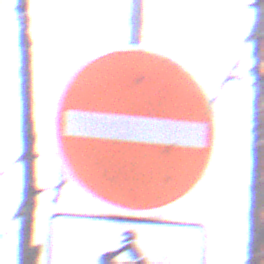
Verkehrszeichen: VerbotDerEinfahrt
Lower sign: EinspurigeFahrzeugeFrei3
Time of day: Midday
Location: Outdoor (Nature)
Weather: Overcast
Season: Autumn
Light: Natural